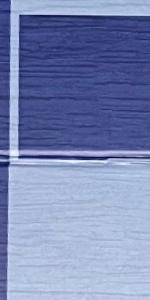
Label: Empty